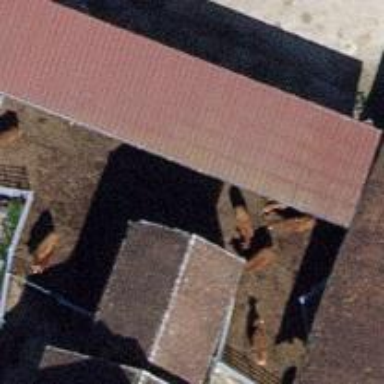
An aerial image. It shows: Farm building.